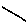
Label: line